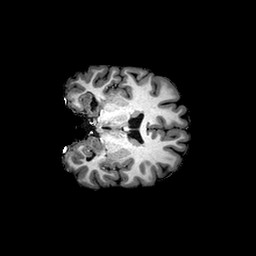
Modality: T1w
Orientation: coronal